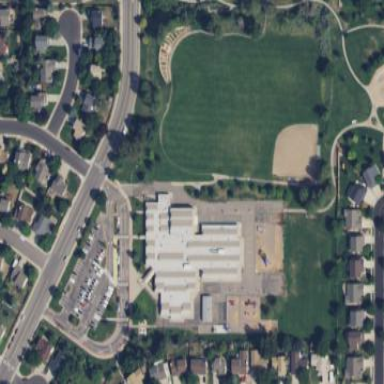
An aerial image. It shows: School building.